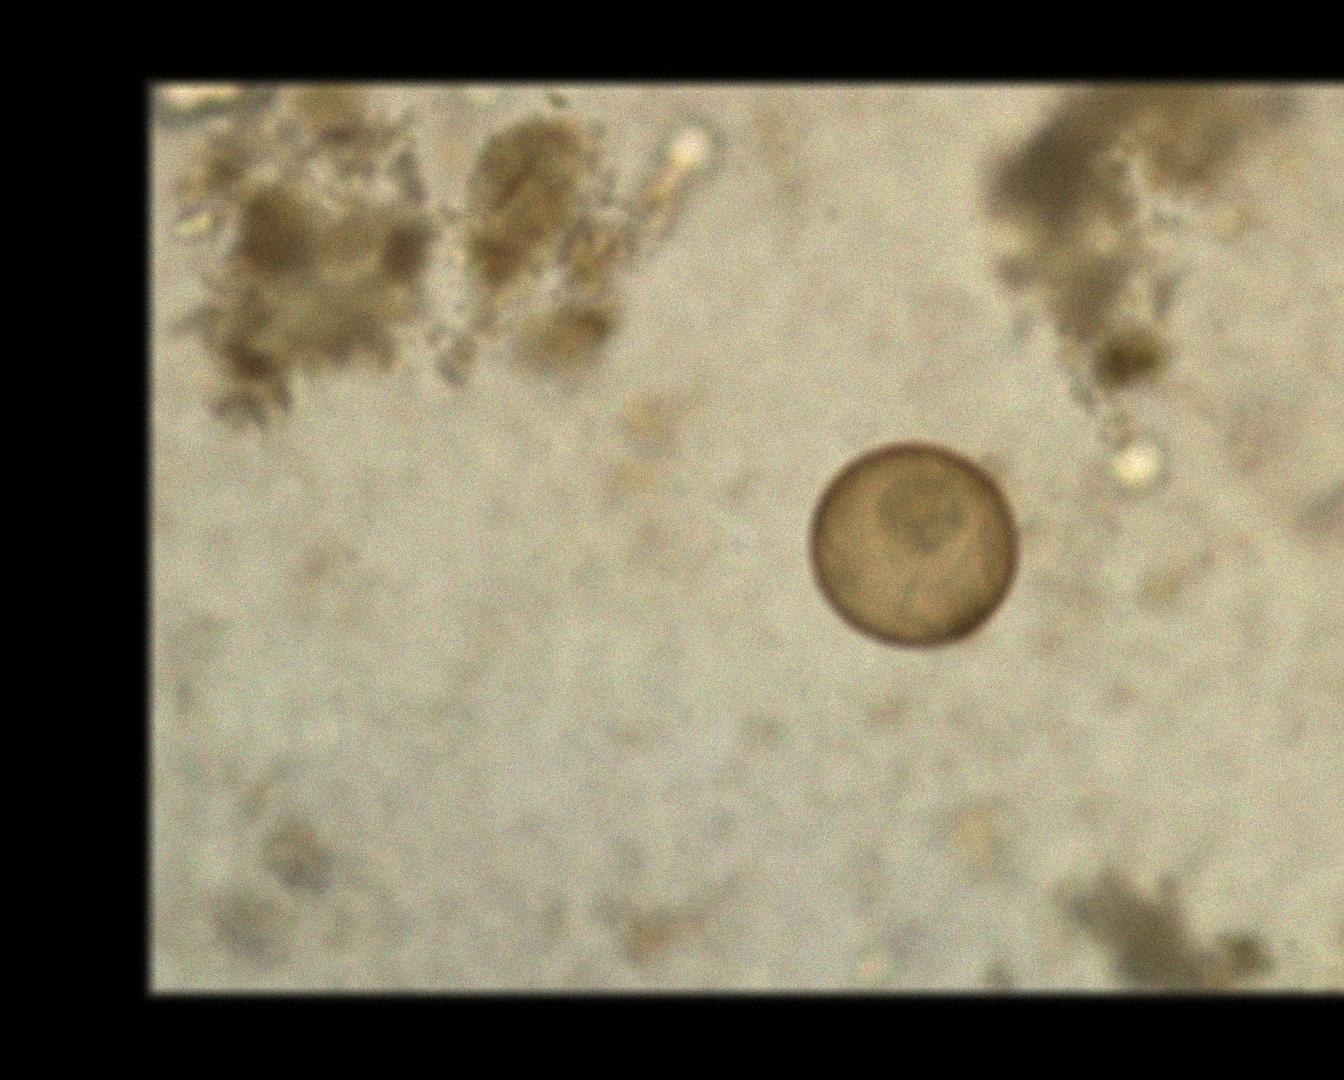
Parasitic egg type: Hymenolepis diminuta